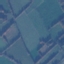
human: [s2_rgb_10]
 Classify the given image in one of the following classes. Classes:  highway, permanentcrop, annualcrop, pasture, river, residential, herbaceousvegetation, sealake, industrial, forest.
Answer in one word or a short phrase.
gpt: Pasture